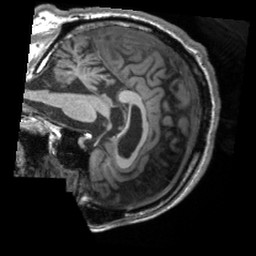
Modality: T1w
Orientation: sagittal
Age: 70
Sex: male
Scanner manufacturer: siemens
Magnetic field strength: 3 T
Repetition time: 2.3 s
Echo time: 0.00206 s